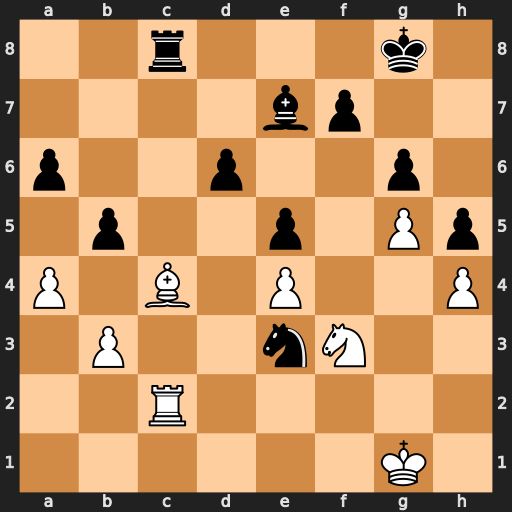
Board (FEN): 2r3k1/4bp2/p2p2p1/1p2p1Pp/P1B1P2P/1P2nN2/2R5/6K1
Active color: w
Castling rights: -
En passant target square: -
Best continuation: Bxf7+ Kxf7 Rxc8